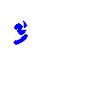
Particle: kaon